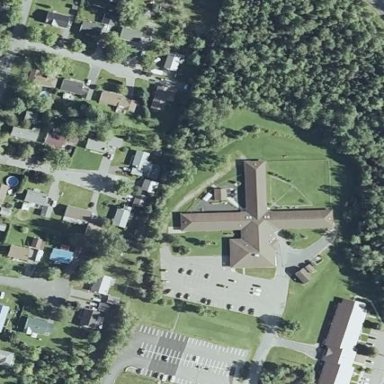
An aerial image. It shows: Nursing home building.